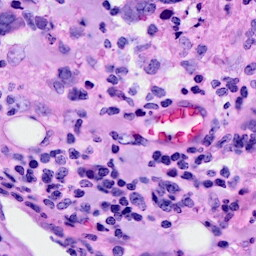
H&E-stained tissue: Breast